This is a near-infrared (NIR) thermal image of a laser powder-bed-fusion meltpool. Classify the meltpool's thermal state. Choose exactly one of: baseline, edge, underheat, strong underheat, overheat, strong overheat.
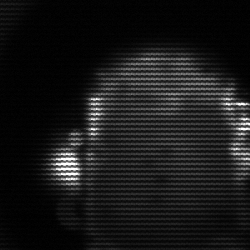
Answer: baseline